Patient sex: M
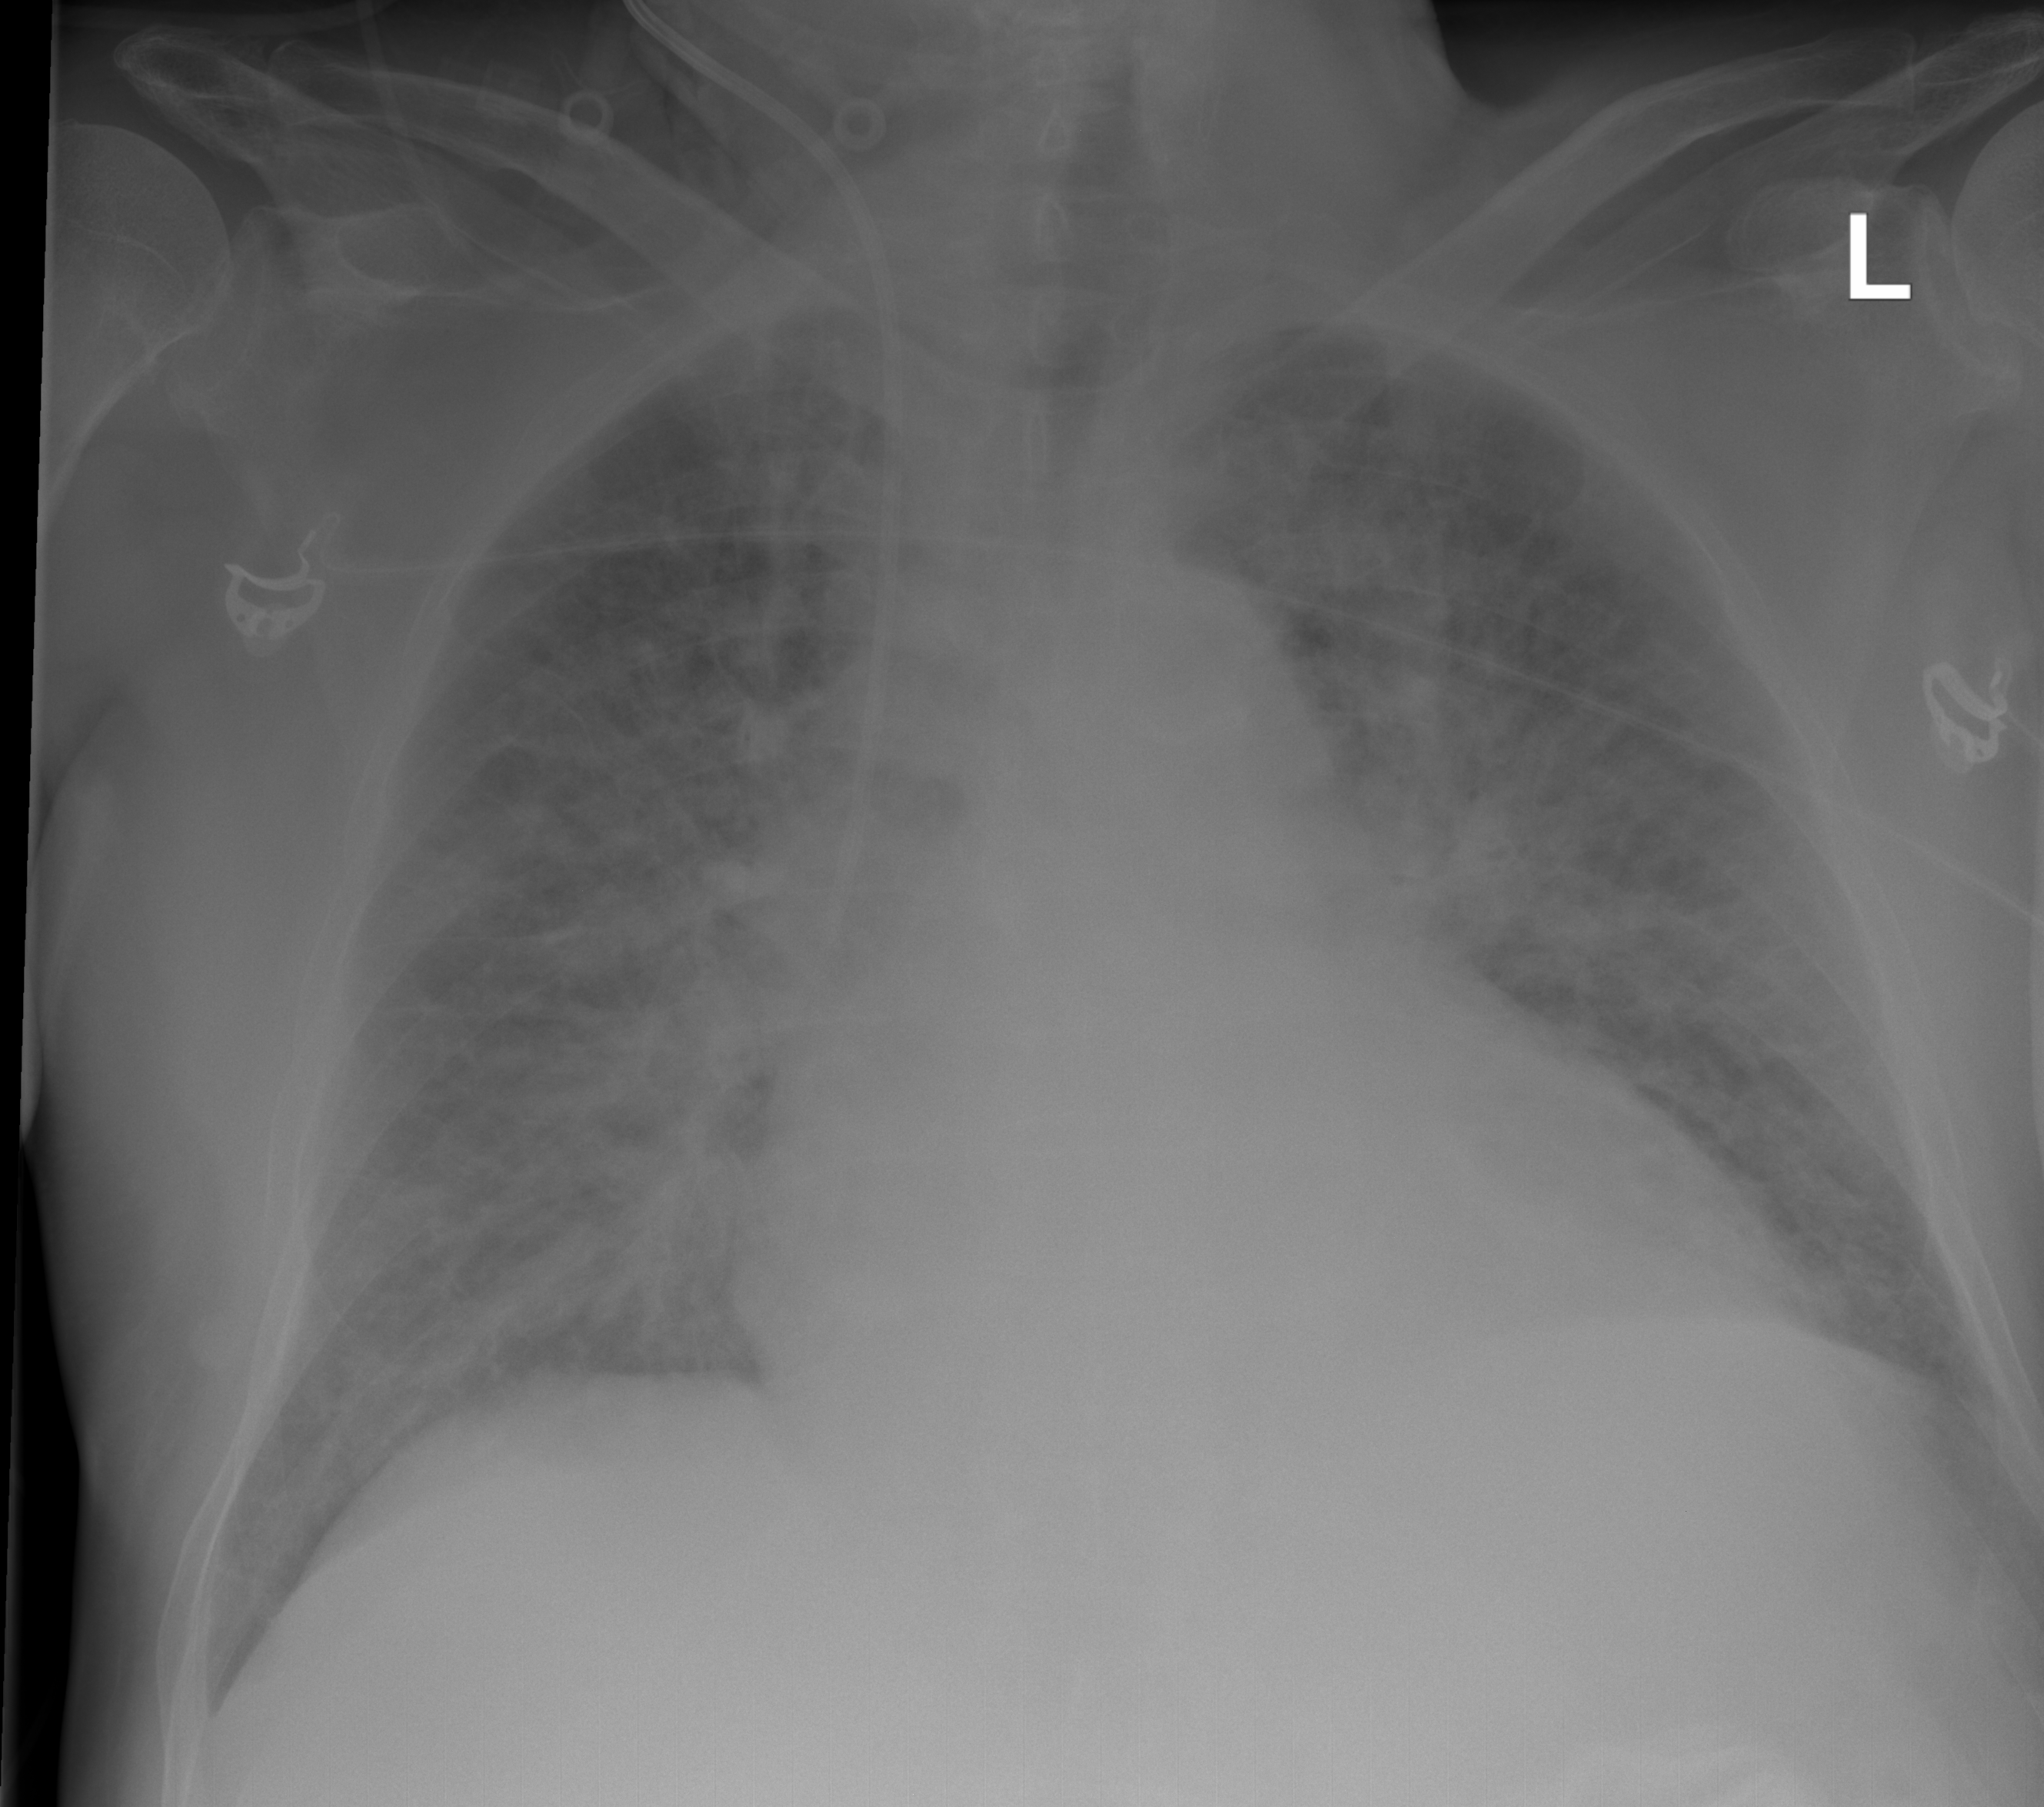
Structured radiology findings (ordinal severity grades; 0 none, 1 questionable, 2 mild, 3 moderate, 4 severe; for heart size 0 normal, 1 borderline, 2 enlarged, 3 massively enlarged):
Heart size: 2
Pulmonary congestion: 4
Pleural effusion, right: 1
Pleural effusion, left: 1
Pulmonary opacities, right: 3
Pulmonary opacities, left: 3
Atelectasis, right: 0
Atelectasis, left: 0